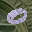
Label: 0